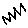
Label: zigzag